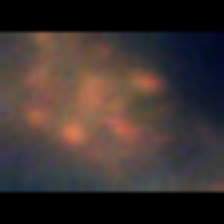
Taxon: Diatom_aggregate
Group: Diatoms